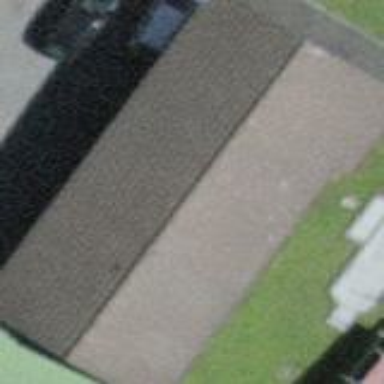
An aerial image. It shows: Warehouse building.